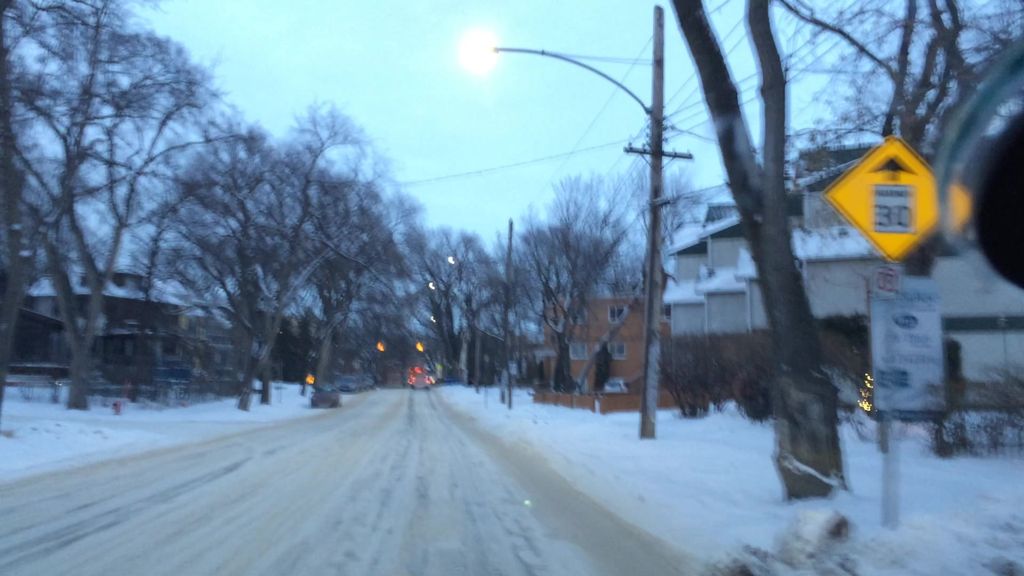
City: winnipeg